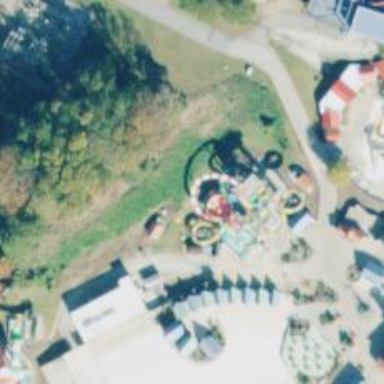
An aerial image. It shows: Water slide attraction.